Question: I am having some problems with two objects in my javascript code.
My first object is from an API call which I haven't listed here, but the 'data' variable being passed into my 'getStudentStats()' function is the result of that API call and its output can be seen in the image below highlighted . It is a list of students and their associated data.
My second object is the result of a JSON call which can be seen below (the 'UWA.Data.getJson()' function). Its output can be seen in the image below highlighted . It is a list of students' IDs and some statistics from my local database, i.e. the number of flags they've received and the number of interventions that have been raised for them.
'''
getStudentStats : function(data) {
/* [1] Console log */
console.log(data);
var student_list = '';
for( var i = 0; i < data.length; i++ )
student_list += data[i].id + ',';
student_list = student_list.substring(0, student_list.length - 1);
var Students = [];
var Student_Data = data;
UWA.Data.getJson(FLAGS_Assign_Flags.url + 'get_students_stats&arg=' + student_list, function(data) {
/* [2] Console log */
console.log(data);
for( var i = 0; i < data.length; i++ ) {
var Student_ID = data[i].Student_ID;
var obj = { 'flags': data[i].Flags, 'interventions': data[i].Interventions };
Students[Student_ID] = obj;
}
/* [3] Console log */
console.log(Students);
FLAGS_Assign_Flags.displayStudents(Students, Student_Data);
});
},
'''
What I'm trying to do is, basically, display some information from both of these objects (using jQuery '.html()' and a string variable).
'''
displayStudents : function(students, data) {
/* Set up our HTML variable which we'll .html() when it's populated */
var StudentsHTML = '<ul id="students_display">';
for( var i = 0; i < data.length; i++ ) {
/* For each student in the 'data' object, grab their ID to access the correct element in the students object */
var id = data[i].id;
/* Set up a variable which we'll use to display the students' stats in our LI */
var stats = '<div>';
/* If the student doesn't have any flags or interventions, manually set the text */
if( typeof students[id] != 'undefined' )
stats += ' (F:<span class="f">' + students[id].Flags + '</span>|I:<span class="i">' + students[id].Flags + '</span>)';
else
stats += ' (F:<span class="f">0</span>|I:<span class="i">0</span>)';
stats += '</div>';
/* Produce checkbox, name and stats for each student and add them to the HTML variable */
StudentsHTML += '<li><input type="checkbox" name="students" value="' + data[i].id + '" />&nbsp;' + data[i].firstname + ' ' + data[i].surname + stats + '</li>';
}
StudentsHTML += '</ul>';
/* Set the HTML... */
$('#students').html(StudentsHTML);
/* Do some other stuff not relevant to this question! */
FLAGS_Assign_Flags.displayForm();
},
'''
The problem is, as you can see in the image below highlighted , my 'Students' object appears as a load of garbage in console and I can't access any information from it.

Is this a scope issue, or am I setting up my array of objects incorrectly?
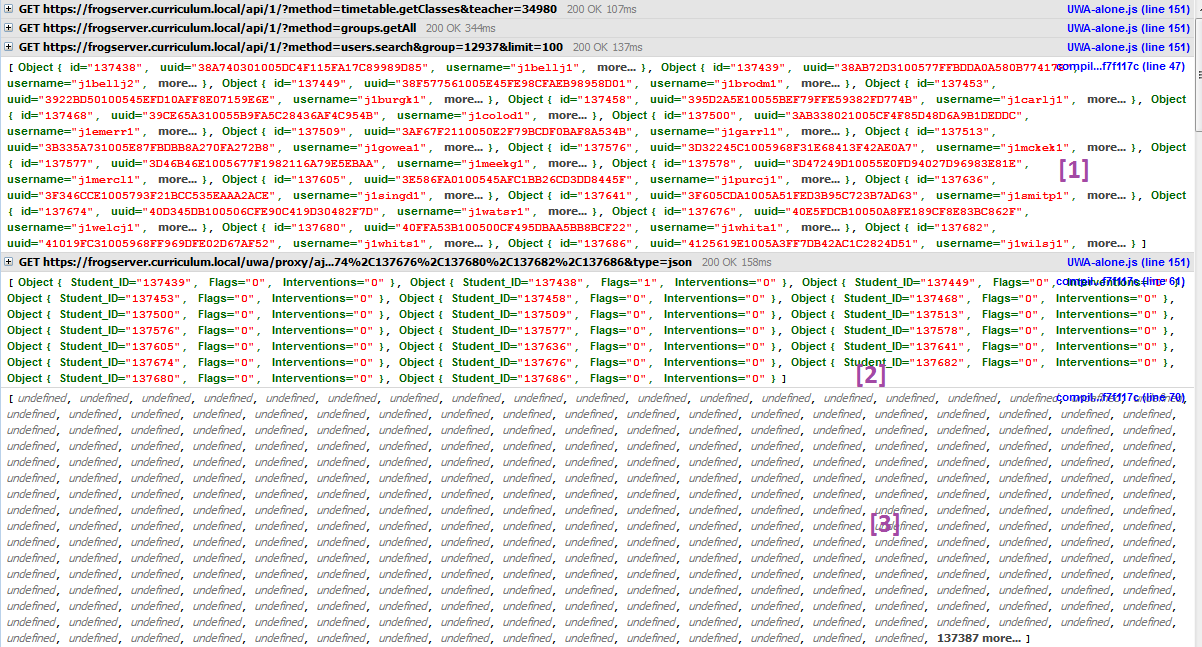
Answer: You have created 'var Students = [];' as an array, and are later using it as an associative array to assign values to it:
'''
Students[Student_ID] = obj;
'''
This will not work, you should create the Students var as an object:
'''
var Students = {};
'''
Javascript does not have a notion of 'associative arrays', and you should use basic objects for this purpose.
Later on, you can loop through these with 'for in', too safely use 'for in', combine it with a <URL>:
'''
for (var i in Students) {
if (!Students.hasOwnProperty(i)) continue; // skip inherited properties
// i == StudentID
// Students[i] == your student object
}
'''